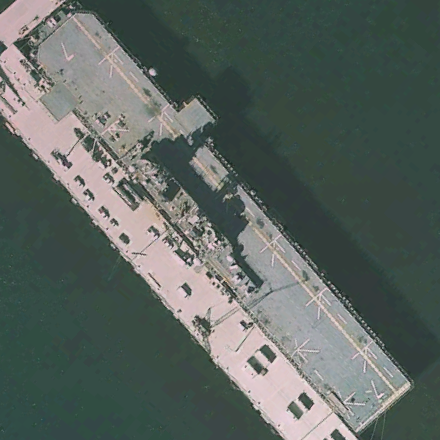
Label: assault